Interaction volume radius: 10 \u00c5
Interaction volume height: 10 \u00c5
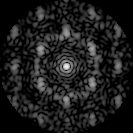
Disorder parameter: 0.5602